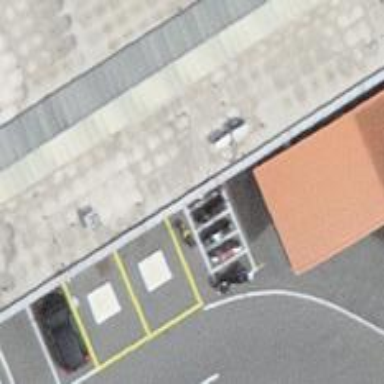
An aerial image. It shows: Cafe.